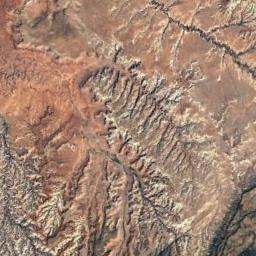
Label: mountain